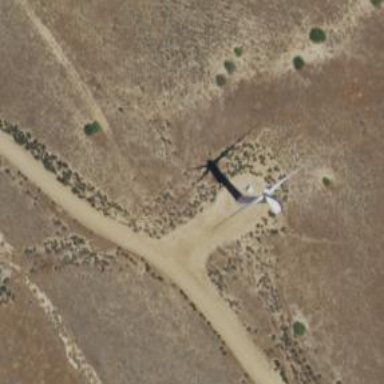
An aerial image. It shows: Wind generator powered by horizontal-axis wind turbine.